Question: I'm trying to use jqm's loading spinner as details here: <URL>
Calling '$.mobile.loading('show');' or any other '$.mobile.loading(...)' methods from within my jqm app or from firebug console does not work.
'$.mobile.loading is not a function'
---
If i open firebug and run 'console.log($.mobile);' i get the below object with no 'loading' or 'loader' methods.

I have also tried including the below code, but with no joy:
'''
$( document ).bind( 'mobileinit', function(){
$.mobile.loader.prototype.options.text = "loading";
$.mobile.loader.prototype.options.textVisible = false;
$.mobile.loader.prototype.options.theme = "a";
$.mobile.loader.prototype.options.html = "";
});
'''
Any help appreciated :)
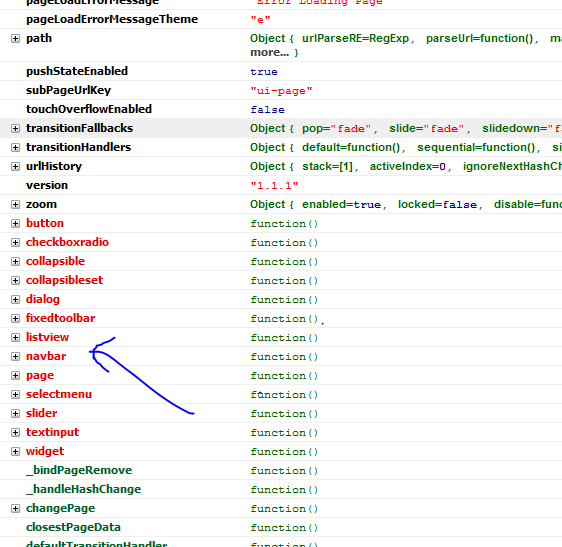
Answer: I would say that you are not using the last version of jQuery Mobile, and the loading method is quite new (don't know which version was released in). Try using
'''
$.mobile.showPageLoadingMsg()
'''